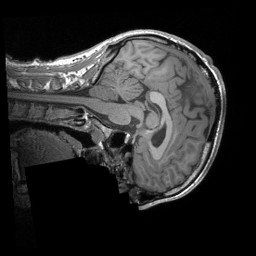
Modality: T1w
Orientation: sagittal
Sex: male
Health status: ill
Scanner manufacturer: siemens
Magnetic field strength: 3 T
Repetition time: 1.66 s
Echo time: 0.00254 s